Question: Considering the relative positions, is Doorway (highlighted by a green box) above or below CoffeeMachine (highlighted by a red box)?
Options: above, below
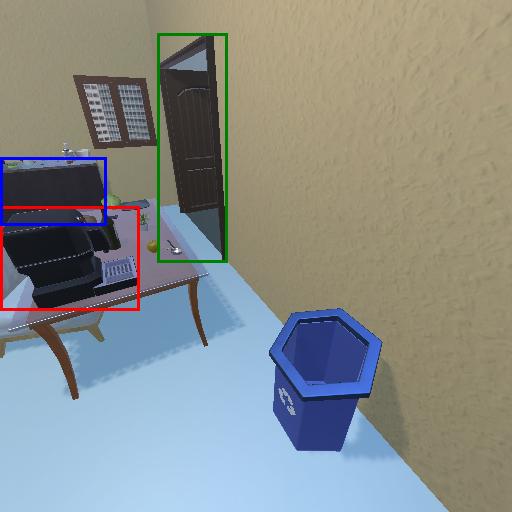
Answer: above